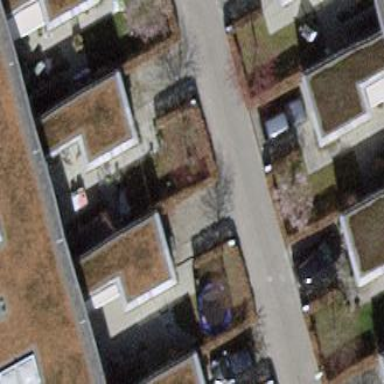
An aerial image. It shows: House with flat roof.